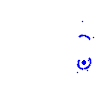
Particle: kaon